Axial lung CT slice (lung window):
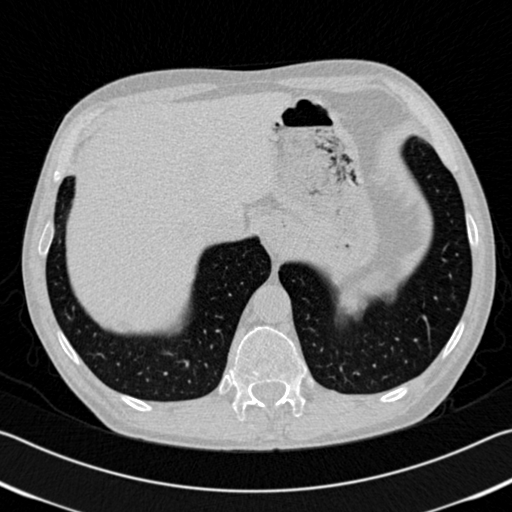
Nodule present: no